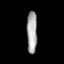
Tissue: prostate
Cell type: T cells
Senescence score: 0.1037
Nuclear area (px): 414
Mean DAPI intensity: 169.891